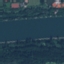
Label: River